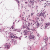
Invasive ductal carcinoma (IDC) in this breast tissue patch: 0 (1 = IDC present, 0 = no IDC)